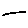
Label: line